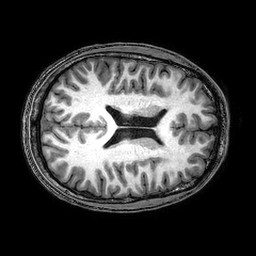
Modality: T1w
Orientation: axial
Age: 19
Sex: male
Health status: healthy
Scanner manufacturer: philips
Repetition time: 0.008178 s
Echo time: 0.00374 s